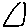
Label: triangle